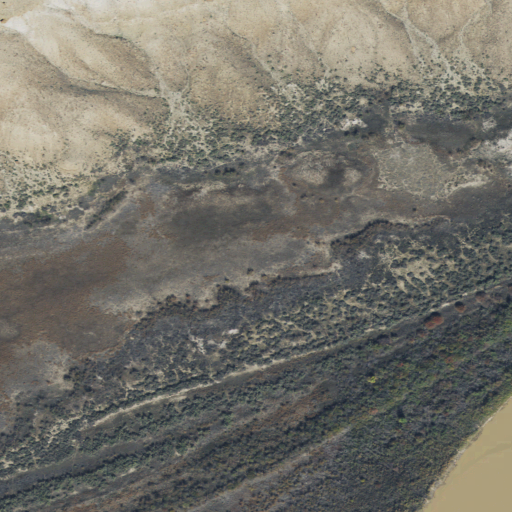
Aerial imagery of bar in Utah named Blue Stem containing woody wetlands, shrub, grassland, herbaceous wetlands, barren land, and open water